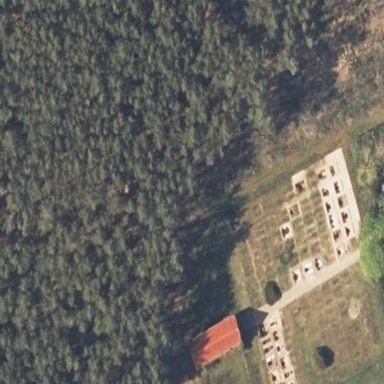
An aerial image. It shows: Grave yard.